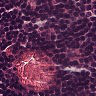
Metastatic tissue present: no